Question: I am looking for this control.
.
I can't find it in the VB.NET toolbox. Can you tell me it's name?
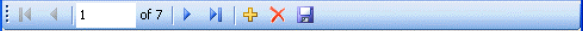
Answer: I suppose it is a <URL>, it selects the active record of a 'DataBinding' used on a 'DataSet'.